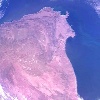
Label: land